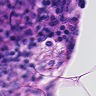
Metastatic tissue present: no